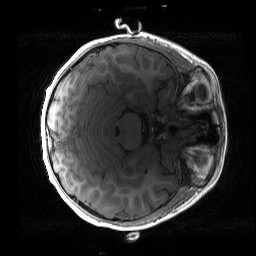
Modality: T1w
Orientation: axial
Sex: male
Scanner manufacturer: siemens
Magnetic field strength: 3 T
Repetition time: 1.9 s
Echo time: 0.00243 s